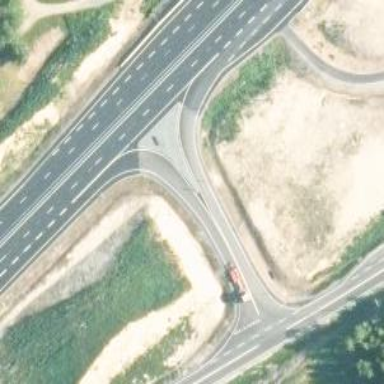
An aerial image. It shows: Trunk link highway.